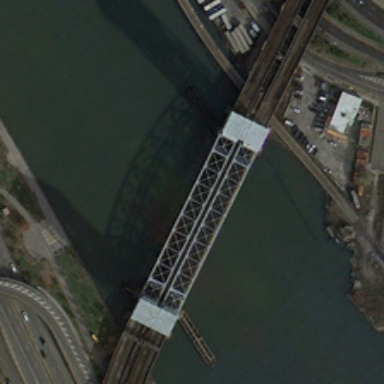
A bridge connects the two sides of the river .